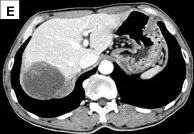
A 56-year-old man with abdominal discomfort. (D- F) After the contrast injection, the mass was slightly enhanced, especially on the edge.
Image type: radiology (ct)